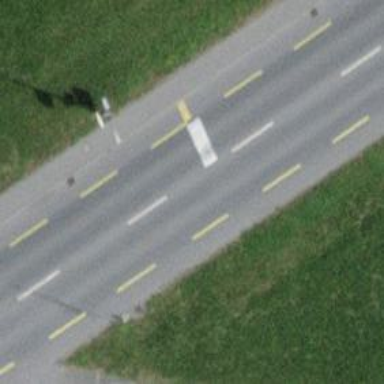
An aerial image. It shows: Road with traffic signals for signaling.